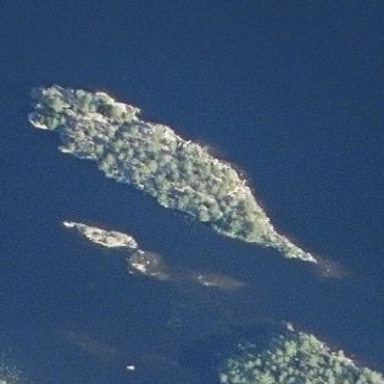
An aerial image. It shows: Islet.